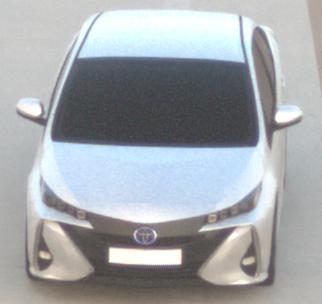
Make: Toyota
Model: Prius 1.8 Plug-In Hybrid
Detailed model: Prius (XW5) Plug-In
Model produced from: 2019/07
Model produced until: 2020/07
Doors: 5
Color: white
Road condition: dry road
Daytime: sunrise or sunset
Contrast: medium contrast